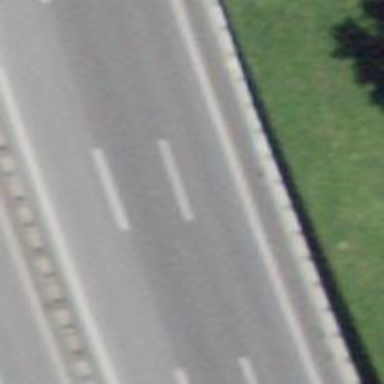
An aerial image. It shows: Motorway bridge with asphalt surface.